Interaction volume radius: 5 \u00c5
Interaction volume height: 10 \u00c5
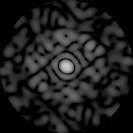
Disorder parameter: 0.8569